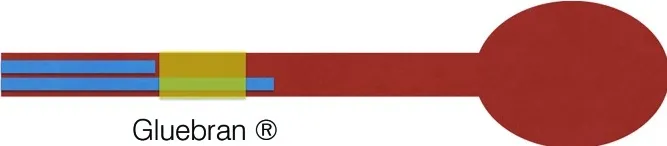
Pressure cooker" embolization technique:. Advancing two microcatheters, one with a detachable tip, up to the artery feeding the tumor, and ,release of glue via the more distal catheter to secure the tip of the proximal catheter to the lesion, creating a "cork" effect.
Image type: chart (chart)